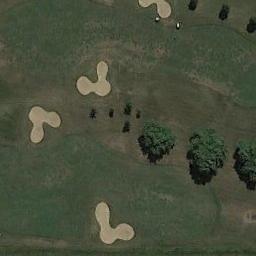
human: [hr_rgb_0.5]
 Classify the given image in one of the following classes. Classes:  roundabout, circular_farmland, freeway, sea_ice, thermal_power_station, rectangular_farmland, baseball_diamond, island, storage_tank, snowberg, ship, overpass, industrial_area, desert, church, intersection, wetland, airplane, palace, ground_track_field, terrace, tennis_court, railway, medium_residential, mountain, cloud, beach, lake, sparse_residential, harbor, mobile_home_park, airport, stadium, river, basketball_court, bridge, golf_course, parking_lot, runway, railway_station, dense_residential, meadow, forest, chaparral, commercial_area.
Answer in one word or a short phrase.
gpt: golf_course